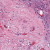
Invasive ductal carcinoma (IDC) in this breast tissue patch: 1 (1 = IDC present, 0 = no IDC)